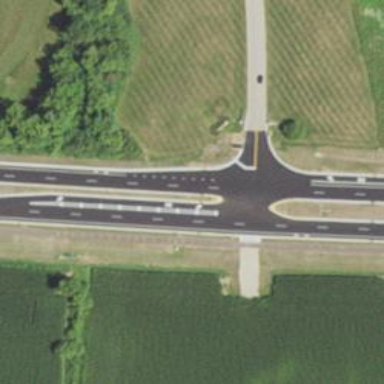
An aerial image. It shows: Secondary link road.